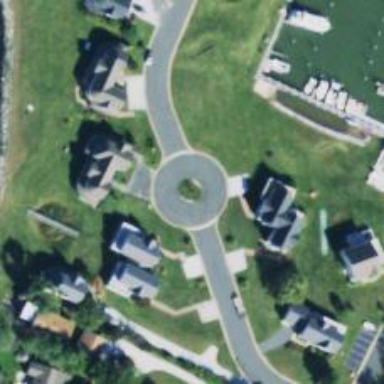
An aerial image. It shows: Mini roundabout on the road.